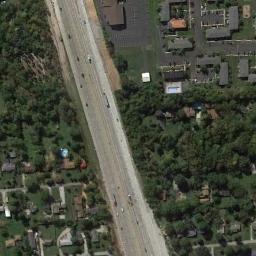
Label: freeway